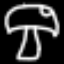
Label: mushroom